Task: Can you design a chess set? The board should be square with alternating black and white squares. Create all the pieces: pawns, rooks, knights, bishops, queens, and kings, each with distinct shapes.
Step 310:
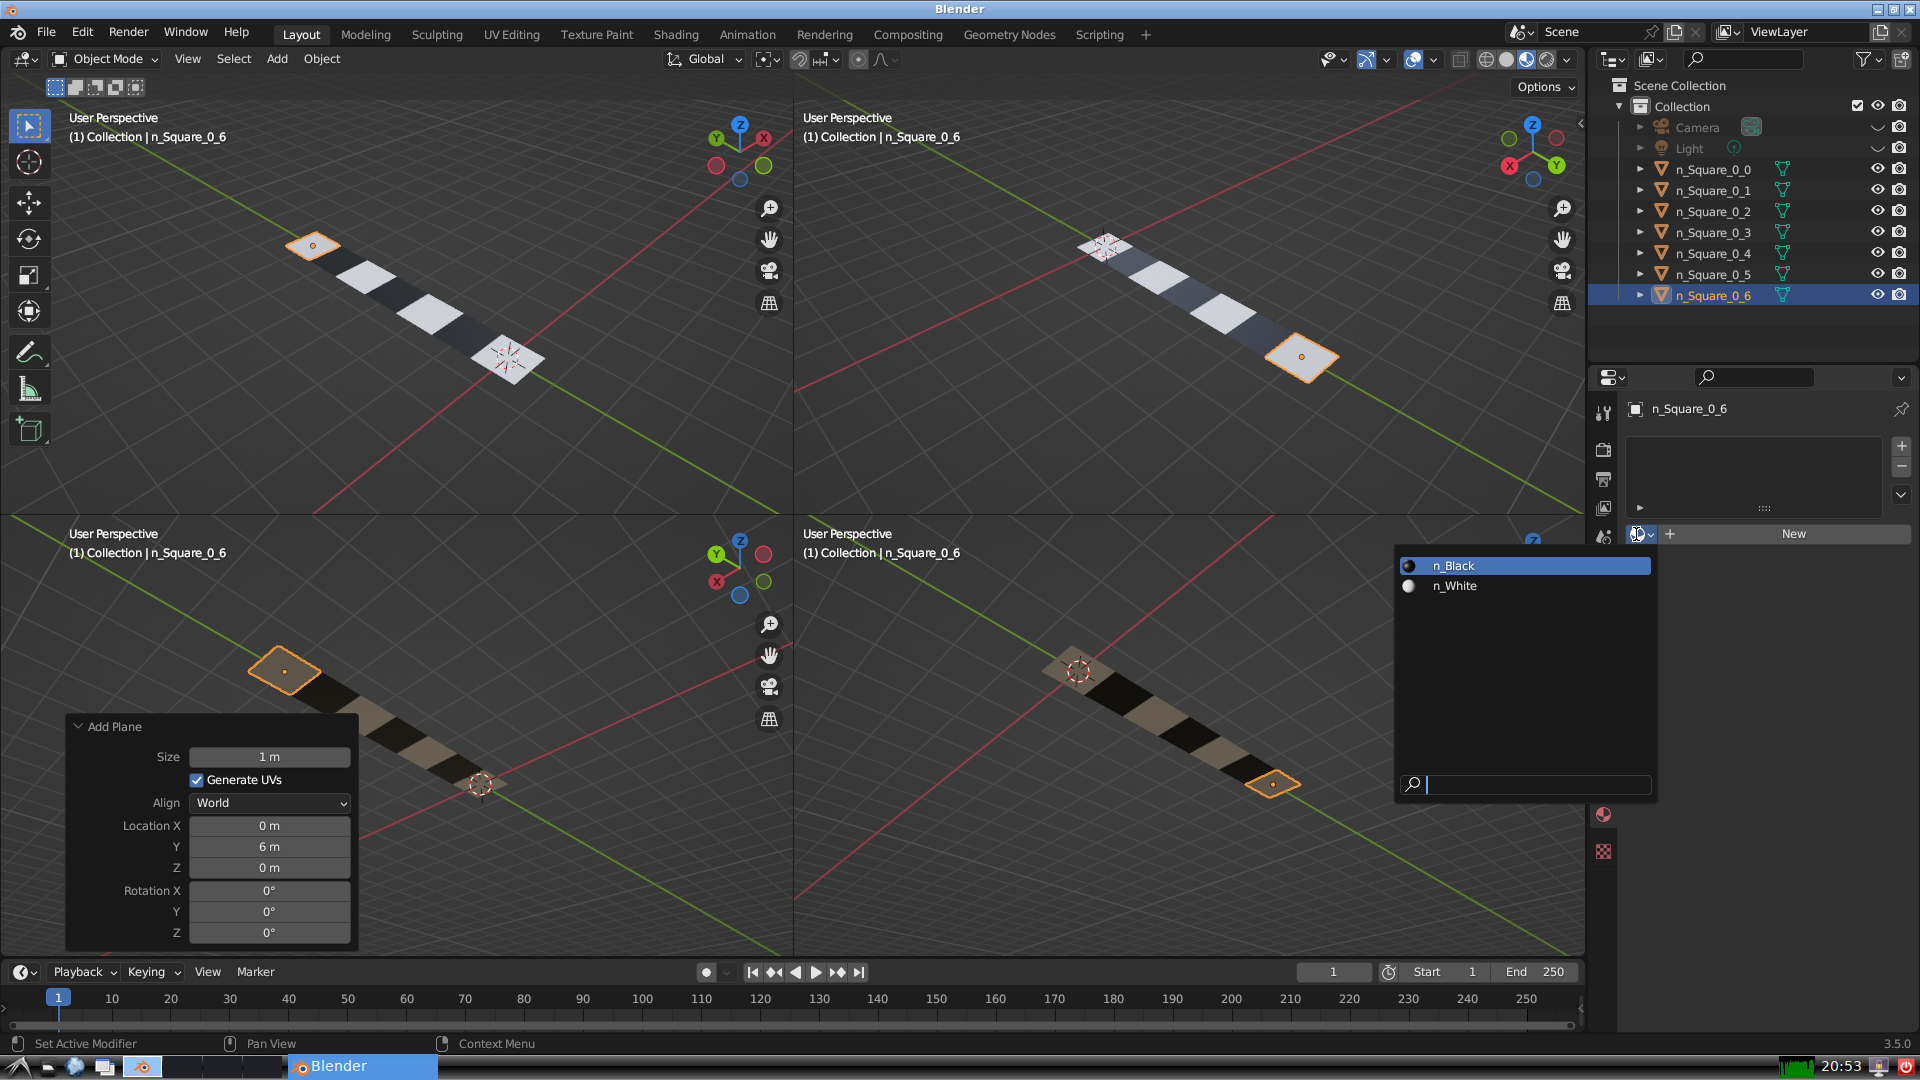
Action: input_text: n_White